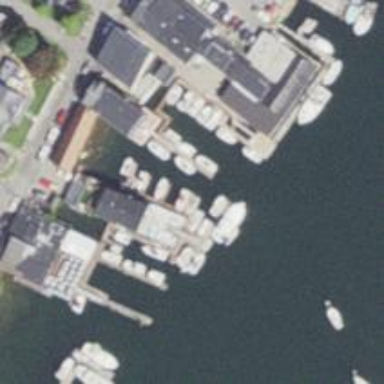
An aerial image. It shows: Man-made pier.